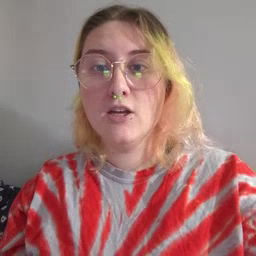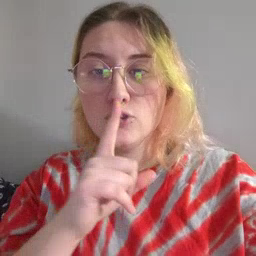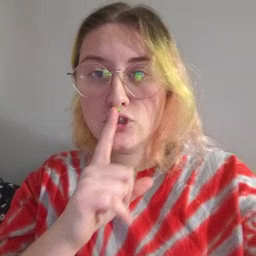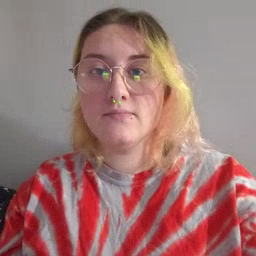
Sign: shhh